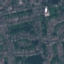
Land use / land cover: Residential